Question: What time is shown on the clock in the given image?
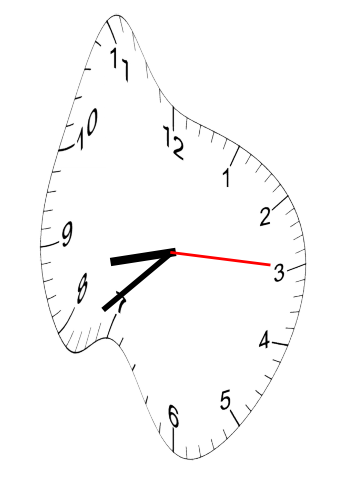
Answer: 08:38:15